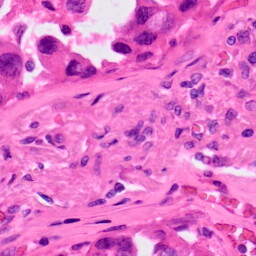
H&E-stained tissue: Lung